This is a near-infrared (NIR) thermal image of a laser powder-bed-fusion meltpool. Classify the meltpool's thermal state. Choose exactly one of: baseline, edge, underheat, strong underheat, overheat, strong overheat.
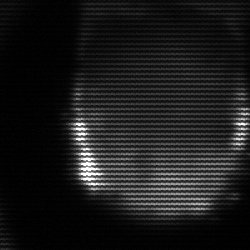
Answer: edge